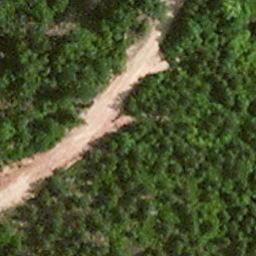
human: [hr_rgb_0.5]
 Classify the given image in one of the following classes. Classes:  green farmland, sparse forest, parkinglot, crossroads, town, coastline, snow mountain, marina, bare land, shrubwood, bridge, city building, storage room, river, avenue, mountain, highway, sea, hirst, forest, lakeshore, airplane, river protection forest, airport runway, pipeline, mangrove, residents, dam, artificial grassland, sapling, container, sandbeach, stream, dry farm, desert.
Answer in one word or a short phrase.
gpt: avenue